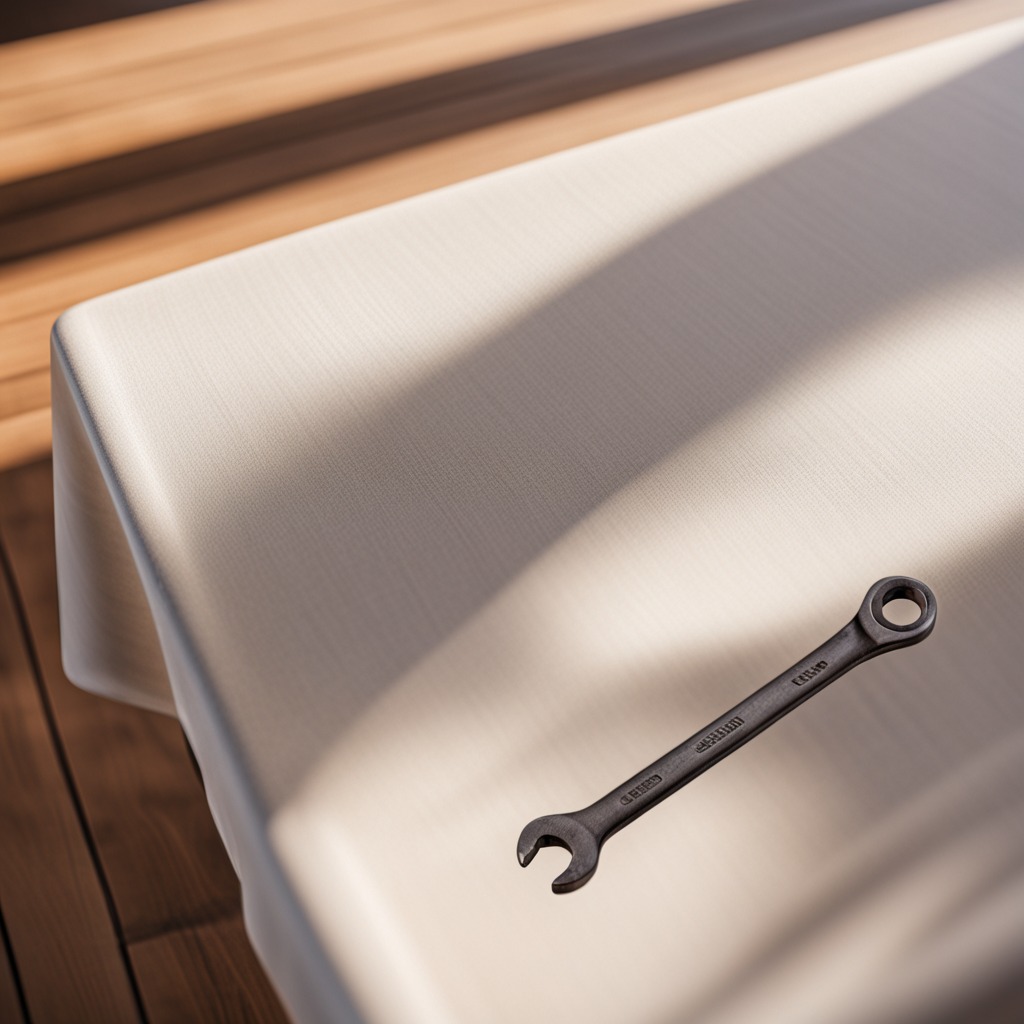
An wrench lies on the wooden table.